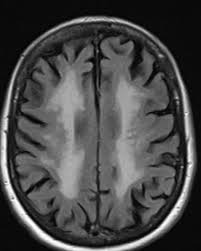
Label: notumor